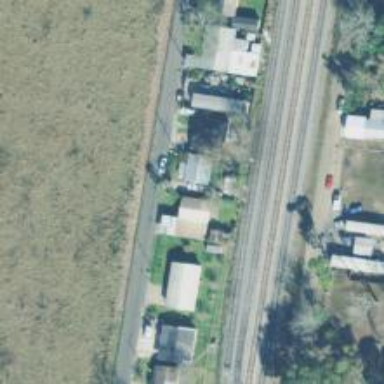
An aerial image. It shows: Railway siding for service.